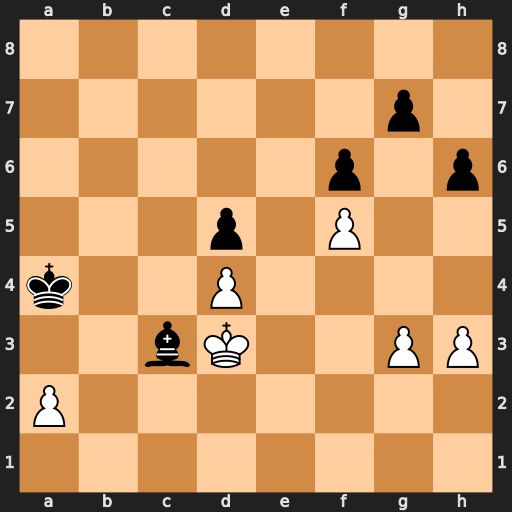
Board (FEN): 8/6p1/5p1p/3p1P2/k2P4/2bK2PP/P7/8
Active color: w
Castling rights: -
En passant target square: -
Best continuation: Kxc3 Ka3 g4